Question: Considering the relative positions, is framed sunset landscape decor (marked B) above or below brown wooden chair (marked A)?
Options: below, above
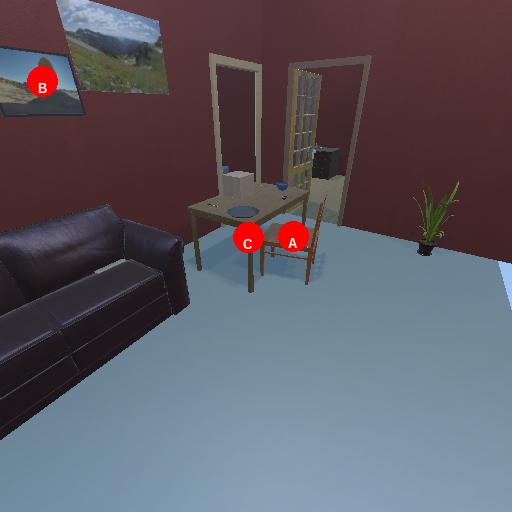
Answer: below